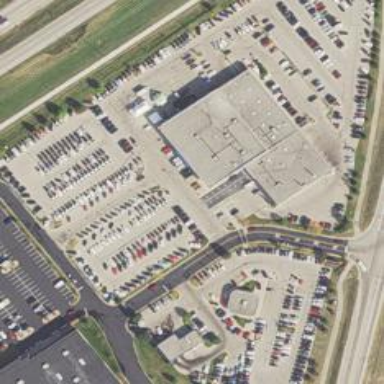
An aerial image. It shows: Car shop.